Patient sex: F
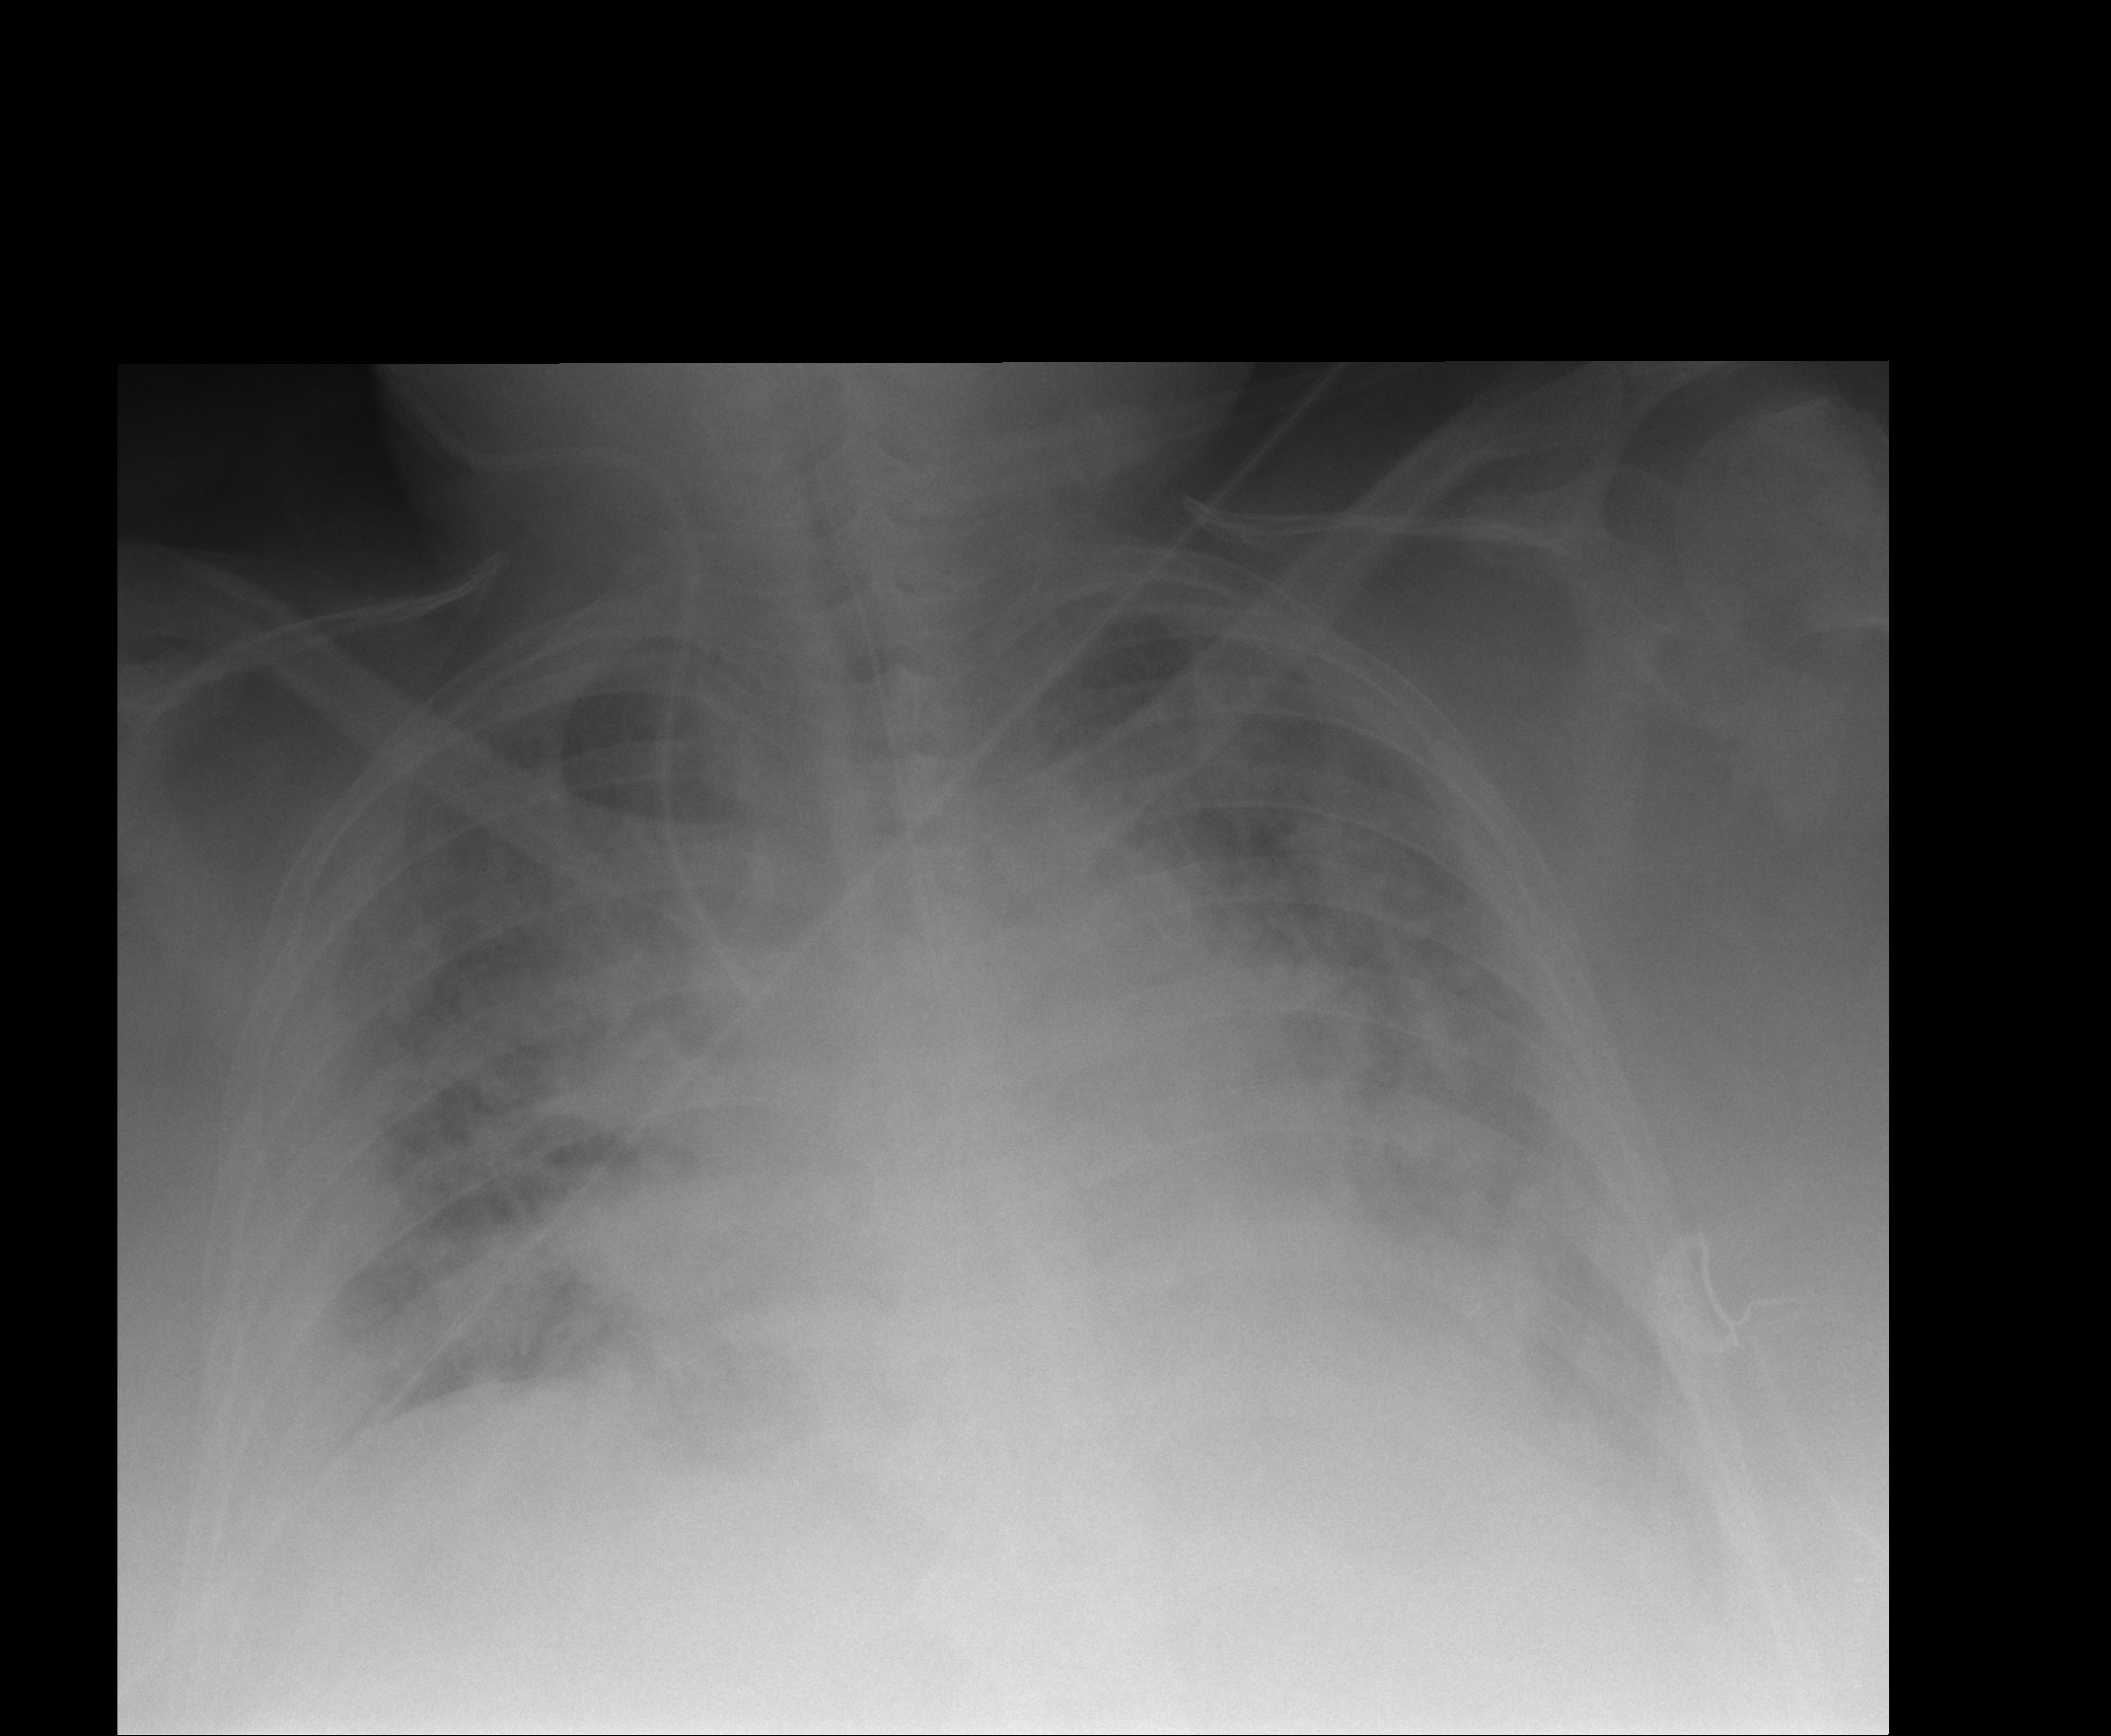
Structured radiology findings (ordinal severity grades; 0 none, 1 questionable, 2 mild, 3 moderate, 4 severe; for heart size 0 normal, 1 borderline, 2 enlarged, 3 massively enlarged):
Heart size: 2
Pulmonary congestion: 4
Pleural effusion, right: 2
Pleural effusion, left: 2
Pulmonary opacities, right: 3
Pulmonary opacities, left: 3
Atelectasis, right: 3
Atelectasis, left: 3